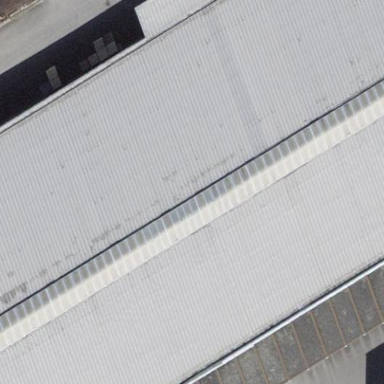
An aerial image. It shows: Commercial building.